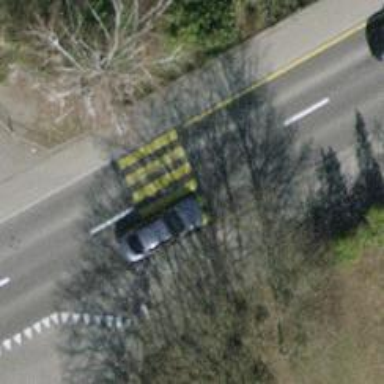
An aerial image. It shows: Marked crossing on footway with traffic-calming table.